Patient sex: F
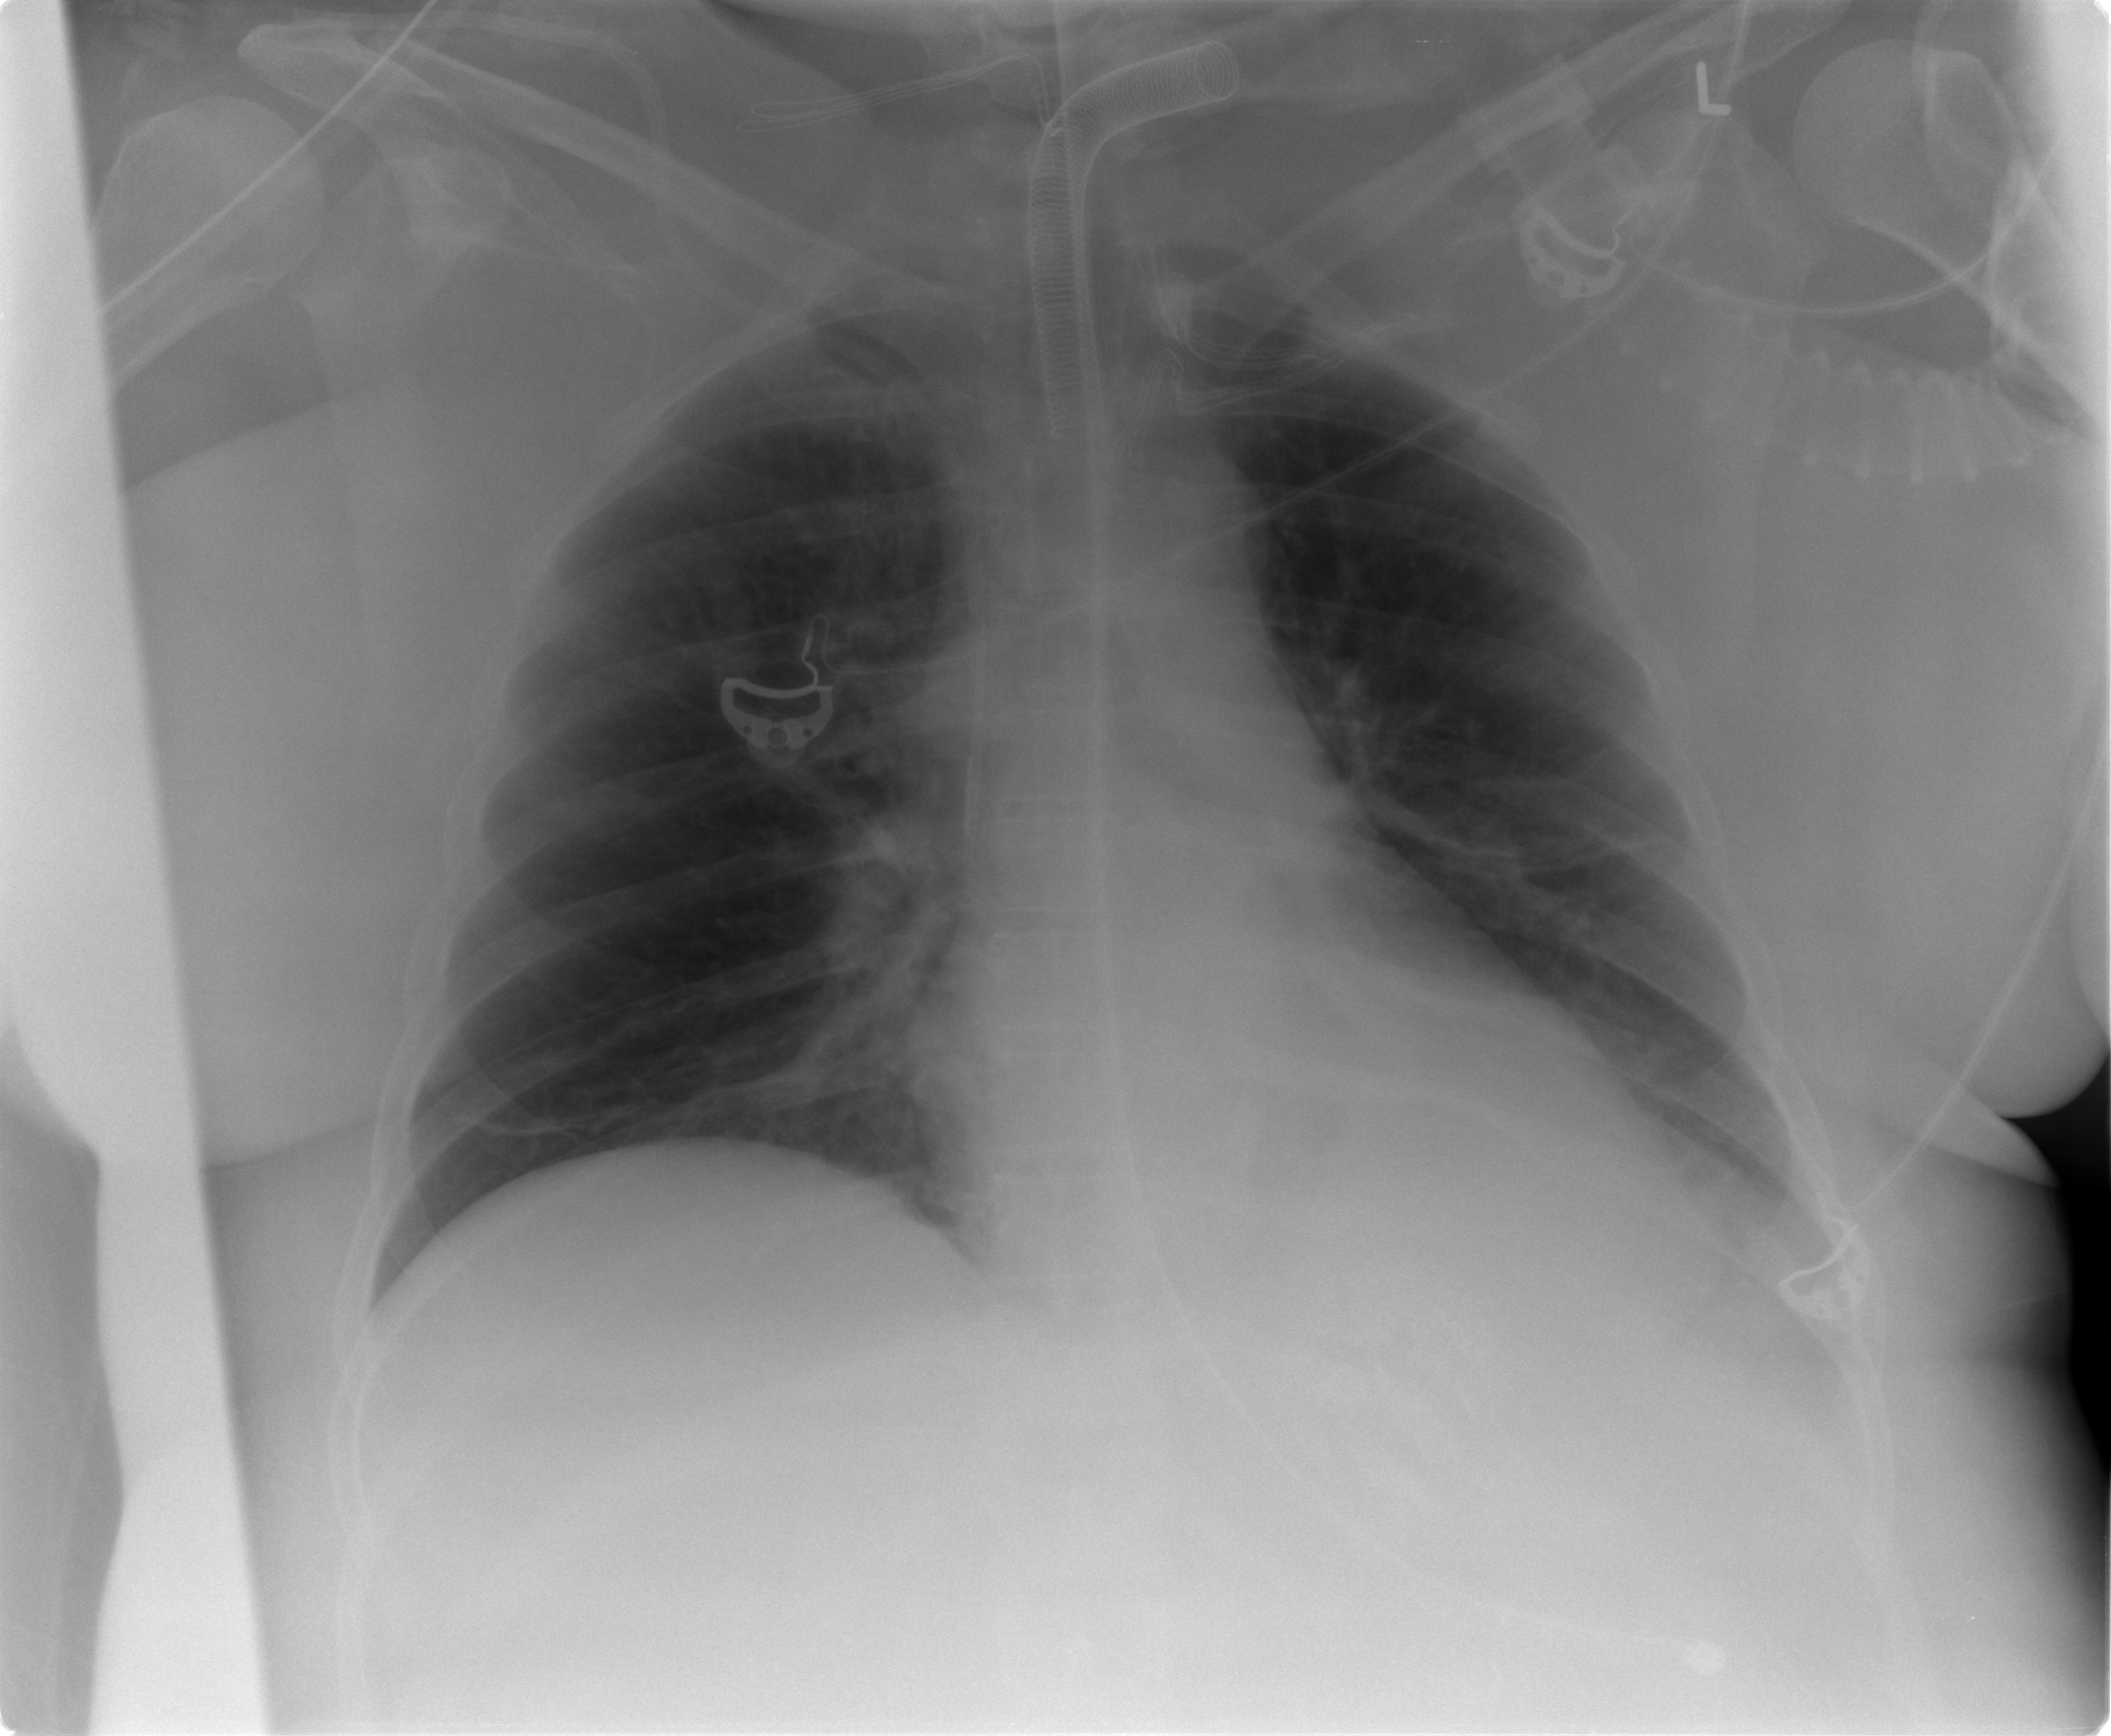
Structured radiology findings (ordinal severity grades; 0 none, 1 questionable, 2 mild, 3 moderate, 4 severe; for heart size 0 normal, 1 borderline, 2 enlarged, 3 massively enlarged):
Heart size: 0
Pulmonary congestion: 1
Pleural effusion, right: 0
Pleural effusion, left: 2
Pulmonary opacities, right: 0
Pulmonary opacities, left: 0
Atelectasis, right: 1
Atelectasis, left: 2